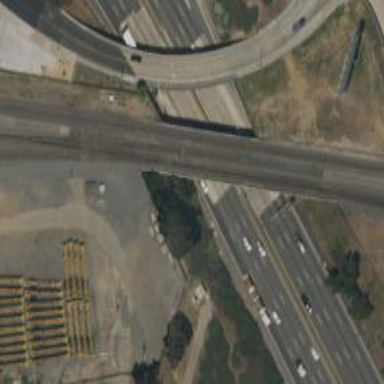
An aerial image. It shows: Bridge over railway siding.